Aerial crown-view tile of a tropical tree (Barro Colorado Island, Panama), acquired 20241112:
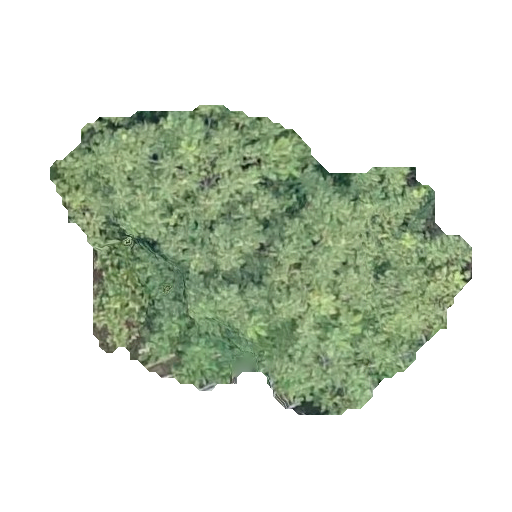
Species: Spondias mombin
GBIF accepted scientific name: Spondias mombin
Crown area: 137.202 m²